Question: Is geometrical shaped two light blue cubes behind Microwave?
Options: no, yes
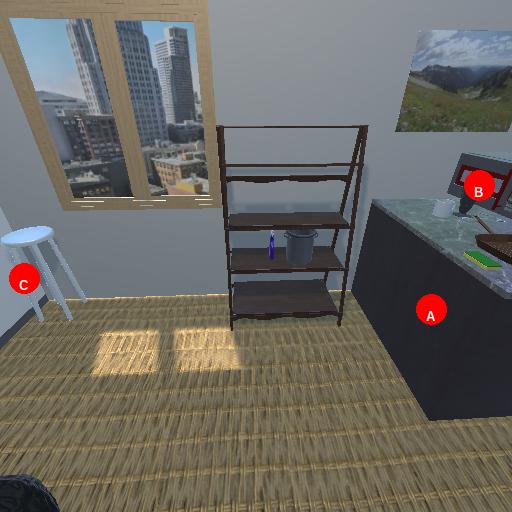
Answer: no